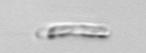
Label: Guinardia_striata